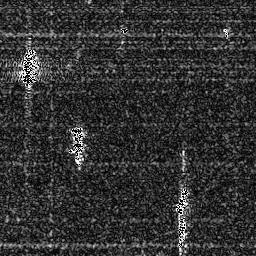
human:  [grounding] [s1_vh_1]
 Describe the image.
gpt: In the satellite image, there is  <ref>1 medium ship </ref> <box>[[7, 17, 14, 33, 0]]</box> located at top left,  <ref>1 medium ship </ref> <box>[[25, 48, 34, 64, 0]]</box> located at center,  <ref>1 small ship </ref> <box>[[67, 72, 73, 82, 0]]</box> located at bottom right.